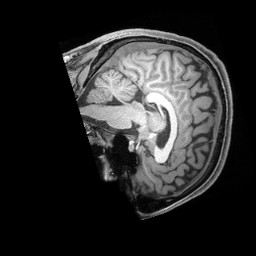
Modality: T1w
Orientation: sagittal
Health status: healthy
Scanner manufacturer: siemens
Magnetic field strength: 3 T
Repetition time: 2.4 s
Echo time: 0.00201 s